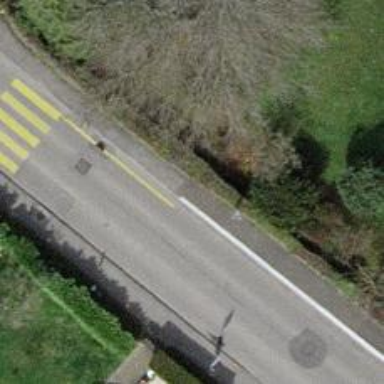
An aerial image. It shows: Asphalt platform for public transport.